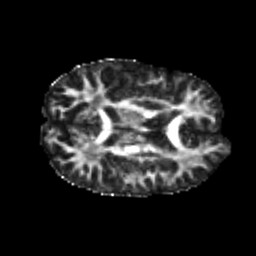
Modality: FA
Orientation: axial
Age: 22
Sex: male
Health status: healthy
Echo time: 0.074 s